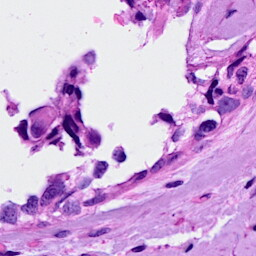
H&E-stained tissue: Breast